Aerial crown-view tile of a tropical tree (Barro Colorado Island, Panama), acquired 20240611:
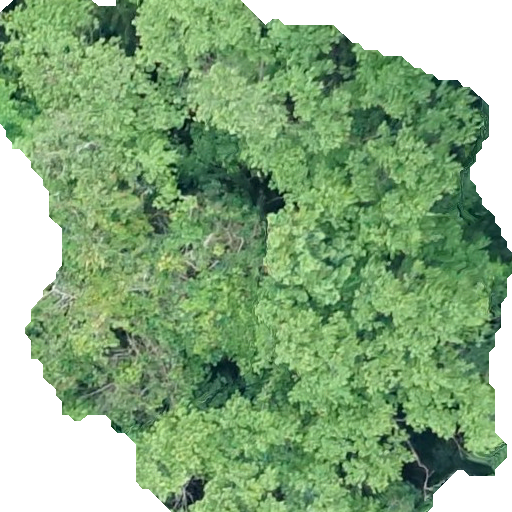
Species: Guazuma ulmifolia
GBIF accepted scientific name: Guazuma ulmifolia
Crown area: 372.027 m²